Current action and preconditions to check: trajectory_clear

Your task: For each precondition in the list above, predict whether it will hold at this action.

Consider the current scene as observed from the mobile robot's camera, and analyze the predicted future states of all dynamic agents (e.g., people, animals, vehicles, or any moving entities) within the NEXT SECOND.

IMPORTANT: Only answer "very likely" if you are absolutely certain—based on strong, clear evidence—that a dynamic agent will violate the precondition in the predicted future state. Do NOT answer "very likely" for unlikely, ambiguous, or low-probability risks.

Ask yourself for each precondition: Is there a high probability, with clear and convincing evidence, that the predicted future states of any dynamic agent will interfere with the predicted future state of the currently executing action within the NEXT SECOND, causing that precondition to fail?

Assess the risk level based on these predictions. Use "likely" or "very likely" if motions create a clear risk of interference.

Use "neutral" or "improbable" if agents are nearby but their predicted paths are clearly diverging or non-conflicting.

Failure Risk Categories: "very improbable", "improbable", "neutral", "likely", "very likely"

Answer Format: Output ONLY the probability_of_failure value from these categories: "very improbable", "improbable", "neutral", "likely", "very likely"

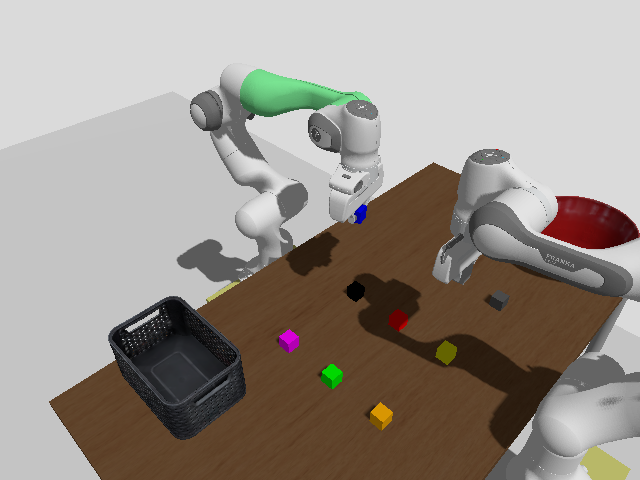

Answer: improbable